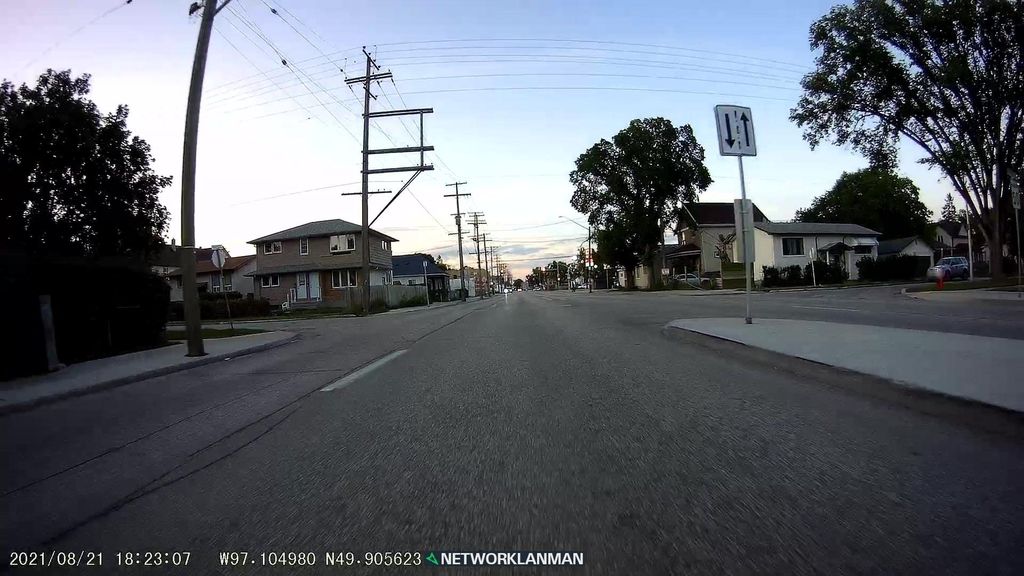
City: winnipeg